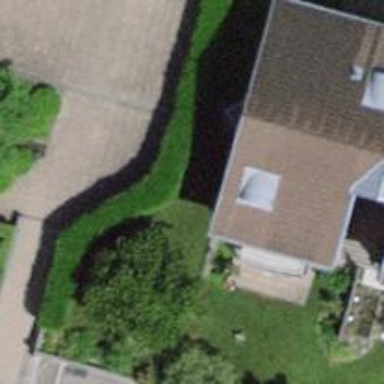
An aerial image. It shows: Hedge acting as barrier.